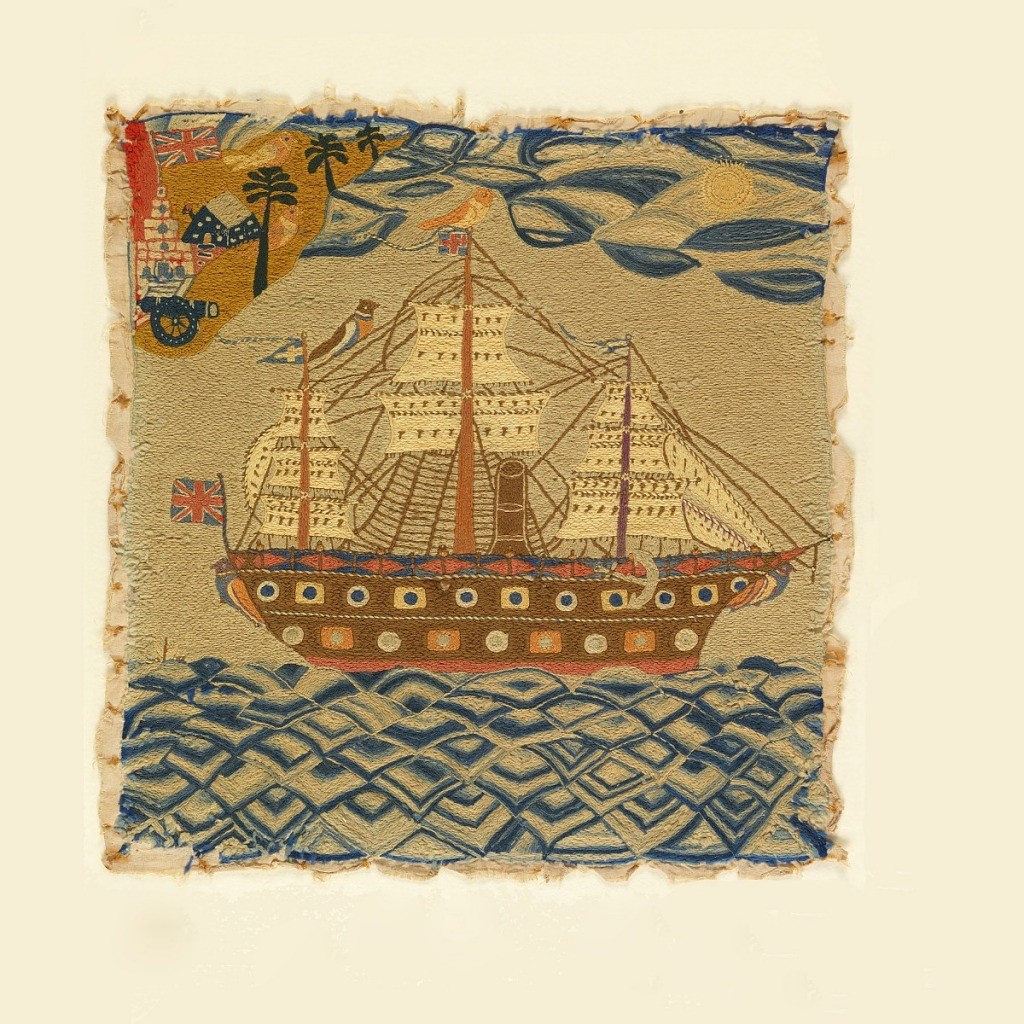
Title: Embroidered picture
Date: early 19th century
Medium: wool on cotton Technique: split and flat surface embroidery stitches
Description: English schooner in full sail running off tropical island fortress that flies the British flag. Executed in a crude style that depitcs a child-like perspective of a scene containing large birds, blue waves, sun and palm trees.